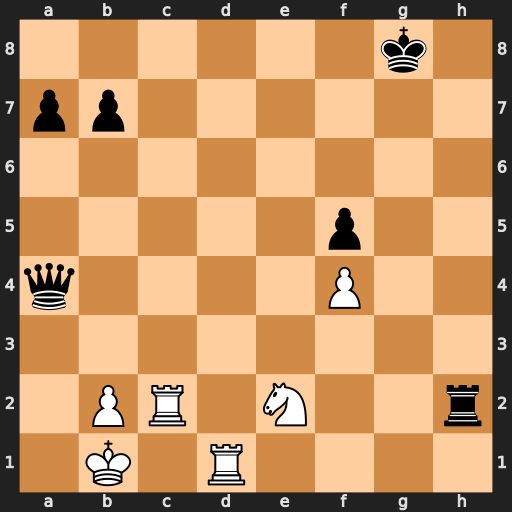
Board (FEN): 6k1/pp6/8/5p2/q4P2/8/1PR1N2r/1K1R4
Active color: w
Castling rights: -
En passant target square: -
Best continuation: Rd8+ Kg7 Rc7+